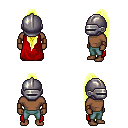
a pixel art fantasy rpg character, male body template, human, dark skin, red cape, teal pants, gold extra-long topknot hairstyle, metal helm, leather bracers, four views (front, back, left, right), 2x2 character sprite sheet, small pixel art, hard edges, no anti-aliasing